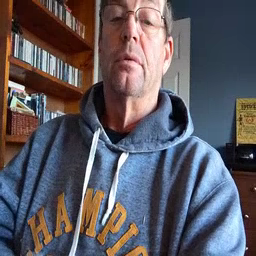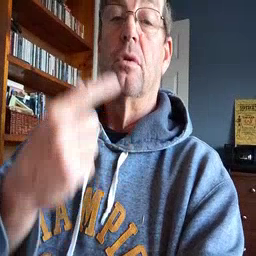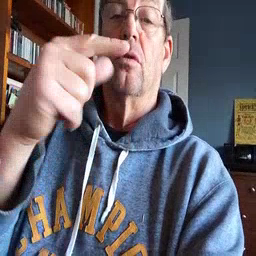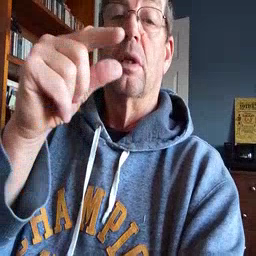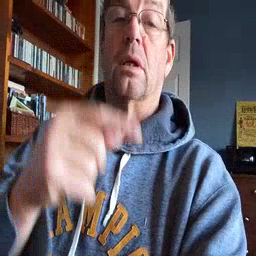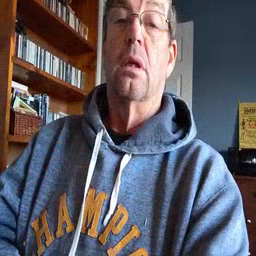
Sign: green